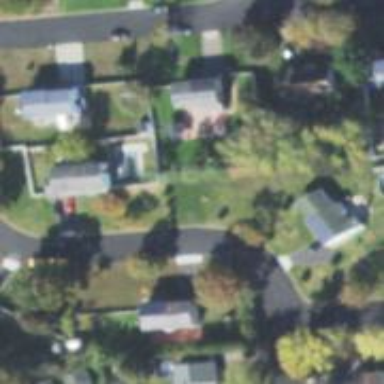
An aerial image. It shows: Residential road.